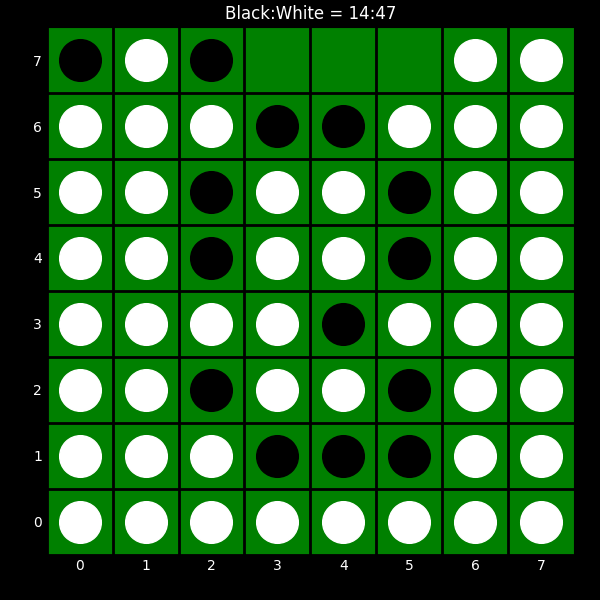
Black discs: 14
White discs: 47